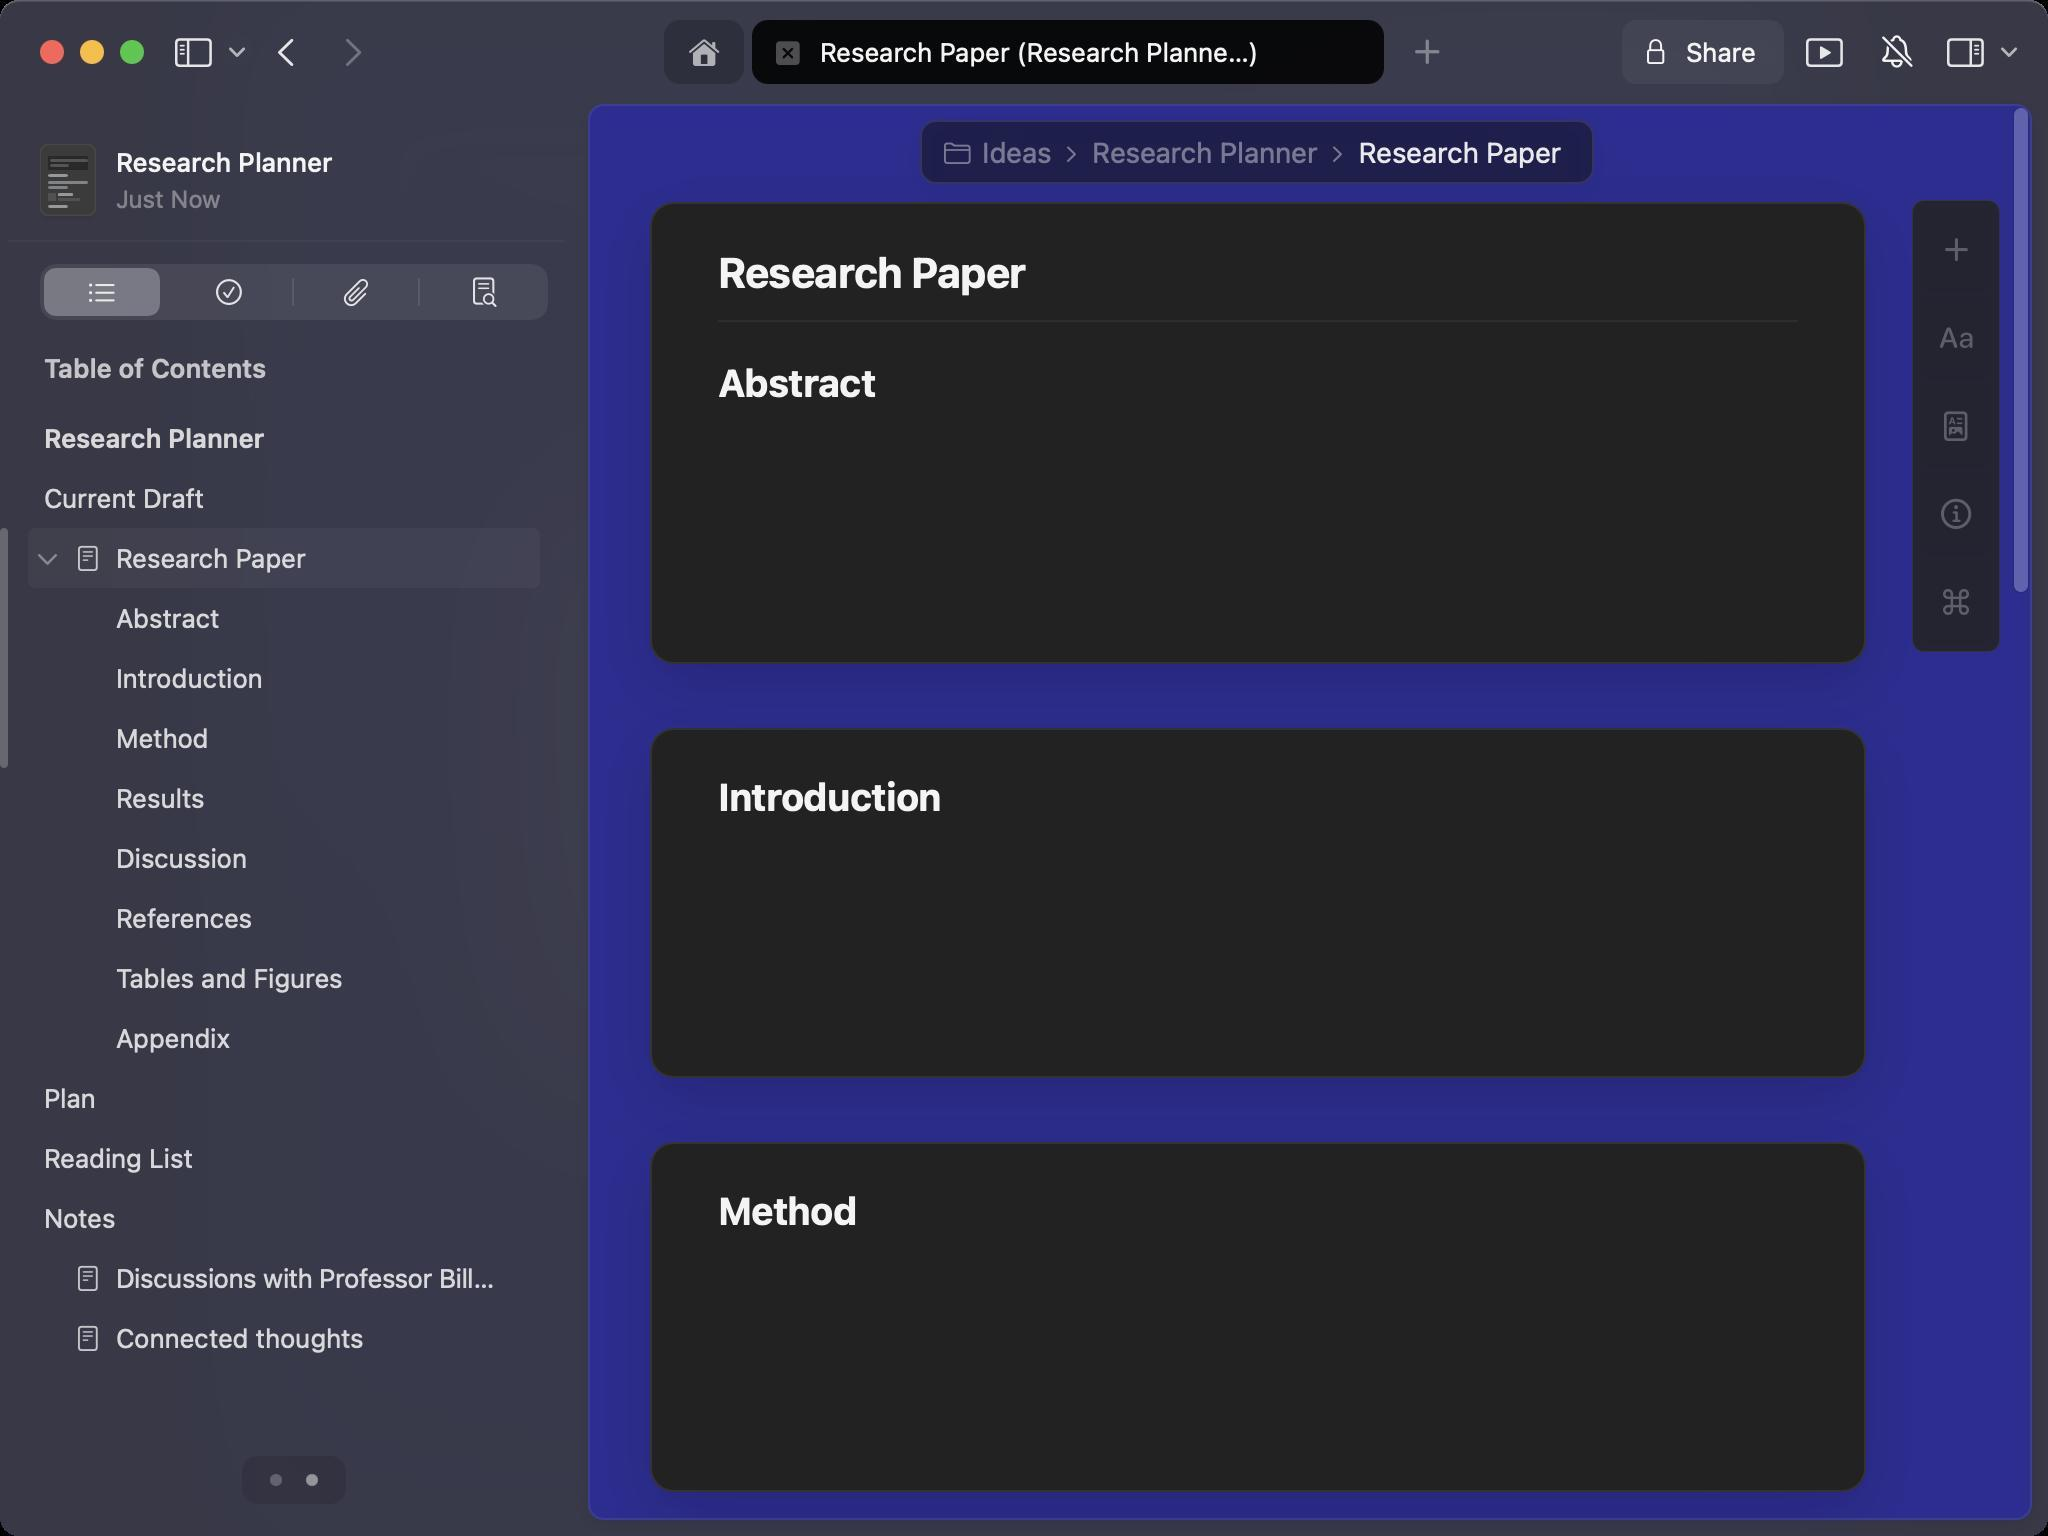
Accessibility tree:
{"name": "Research_Paper", "role": "AXWindow", "description": null, "role_description": "standard window", "value": null, "position": "352.00;95.00", "size": "1024;768", "children": [{"name": null, "role": "AXGroup", "description": null, "role_description": "group", "value": null, "position": "0.00;0.00", "size": "1024;768", "children": [{"name": null, "role": "AXGroup", "description": null, "role_description": "group", "value": null, "position": "0.00;0.00", "size": "1024;768", "children": [{"name": null, "role": "AXButton", "description": null, "role_description": "button", "value": null, "position": "111.00;10.00", "size": "15;32", "children": []}, {"name": null, "role": "AXStaticText", "description": "Research Paper (Research Planne…)", "role_description": "text", "value": null, "position": "410.00;10.00", "size": "252;32", "children": []}, {"name": null, "role": "AXStaticText", "description": "Share", "role_description": "text", "value": null, "position": "843.00;10.00", "size": "35;32", "children": []}, {"name": null, "role": "AXButton", "description": null, "role_description": "button", "value": null, "position": "997.00;10.00", "size": "15;32", "children": []}, {"name": null, "role": "AXGroup", "description": null, "role_description": "group", "value": null, "position": "294.00;52.00", "size": "722;708", "children": [{"name": null, "role": "AXStaticText", "description": "Ideas", "role_description": "text", "value": null, "position": "491.00;65.00", "size": "35;22", "children": []}, {"name": null, "role": "AXStaticText", "description": "Research Planner", "role_description": "text", "value": null, "position": "546.00;65.00", "size": "113;22", "children": []}, {"name": null, "role": "AXStaticText", "description": "Research Paper", "role_description": "text", "value": null, "position": "679.00;65.00", "size": "102;22", "children": []}]}, {"name": null, "role": "AXStaticText", "description": "Research Planner", "role_description": "text", "value": null, "position": "58.00;73.00", "size": "212;16", "children": []}, {"name": null, "role": "AXStaticText", "description": "Just Now", "role_description": "text", "value": null, "position": "58.00;92.00", "size": "212;15", "children": []}, {"name": null, "role": "AXTabGroup", "description": null, "role_description": "tab group", "value": null, "position": "20.00;132.00", "size": "254;28", "children": [{"name": null, "role": "AXRadioButton", "description": "List", "role_description": "tab", "value": 1, "position": "20.00;132.00", "size": "62;28", "children": []}, {"name": null, "role": "AXRadioButton", "description": "selected", "role_description": "tab", "value": 0, "position": "83.00;132.00", "size": "63;28", "children": []}, {"name": null, "role": "AXRadioButton", "description": "attachements", "role_description": "tab", "value": 0, "position": "147.00;132.00", "size": "62;28", "children": []}, {"name": null, "role": "AXRadioButton", "description": "search document", "role_description": "tab", "value": 0, "position": "210.00;132.00", "size": "64;28", "children": []}]}, {"name": null, "role": "AXStaticText", "description": "Table of Contents", "role_description": "text", "value": null, "position": "22.00;176.00", "size": "256;16", "children": []}, {"name": null, "role": "AXStaticText", "description": "Research Planner", "role_description": "text", "value": null, "position": "22.00;204.00", "size": "232;30", "children": []}, {"name": null, "role": "AXStaticText", "description": "Current Draft", "role_description": "text", "value": null, "position": "22.00;234.00", "size": "232;30", "children": []}, {"name": null, "role": "AXStaticText", "description": "Research Paper", "role_description": "text", "value": null, "position": "58.00;264.00", "size": "196;30", "children": []}, {"name": null, "role": "AXStaticText", "description": "Abstract", "role_description": "text", "value": null, "position": "58.00;294.00", "size": "196;30", "children": []}, {"name": null, "role": "AXStaticText", "description": "Introduction", "role_description": "text", "value": null, "position": "58.00;324.00", "size": "196;30", "children": []}, {"name": null, "role": "AXStaticText", "description": "Method", "role_description": "text", "value": null, "position": "58.00;354.00", "size": "196;30", "children": []}, {"name": null, "role": "AXStaticText", "description": "Results", "role_description": "text", "value": null, "position": "58.00;384.00", "size": "196;30", "children": []}, {"name": null, "role": "AXStaticText", "description": "Discussion", "role_description": "text", "value": null, "position": "58.00;414.00", "size": "196;30", "children": []}, {"name": null, "role": "AXStaticText", "description": "References", "role_description": "text", "value": null, "position": "58.00;444.00", "size": "196;30", "children": []}, {"name": null, "role": "AXStaticText", "description": "Tables and Figures", "role_description": "text", "value": null, "position": "58.00;474.00", "size": "196;30", "children": []}, {"name": null, "role": "AXStaticText", "description": "Appendix", "role_description": "text", "value": null, "position": "58.00;504.00", "size": "196;30", "children": []}, {"name": null, "role": "AXStaticText", "description": "Plan", "role_description": "text", "value": null, "position": "22.00;534.00", "size": "232;30", "children": []}, {"name": null, "role": "AXStaticText", "description": "Reading List", "role_description": "text", "value": null, "position": "22.00;564.00", "size": "232;30", "children": []}, {"name": null, "role": "AXStaticText", "description": "Notes", "role_description": "text", "value": null, "position": "22.00;594.00", "size": "232;30", "children": []}, {"name": null, "role": "AXStaticText", "description": "Discussions with Professor Bill Smith", "role_description": "text", "value": null, "position": "58.00;624.00", "size": "196;30", "children": []}, {"name": null, "role": "AXStaticText", "description": "Connected thoughts", "role_description": "text", "value": null, "position": "58.00;654.00", "size": "196;30", "children": []}]}]}, {"name": null, "role": "AXToolbar", "description": null, "role_description": "toolbar", "value": null, "position": "0.00;0.00", "size": "1024;52", "children": []}, {"name": null, "role": "AXButton", "description": null, "role_description": "close button", "value": null, "position": "19.00;18.00", "size": "14;16", "children": []}, {"name": null, "role": "AXButton", "description": null, "role_description": "full screen button", "value": null, "position": "59.00;18.00", "size": "14;16", "children": [{"name": null, "role": "AXGroup", "description": null, "role_description": "group", "value": null, "position": "59.00;18.00", "size": "14;16", "children": [{"name": null, "role": "AXGroup", "description": null, "role_description": "group", "value": null, "position": "59.00;18.00", "size": "14;16", "children": []}]}]}, {"name": null, "role": "AXButton", "description": null, "role_description": "minimize button", "value": null, "position": "39.00;18.00", "size": "14;16", "children": []}]}